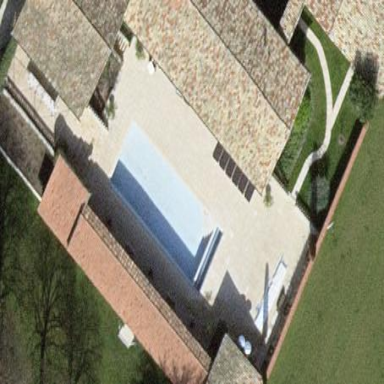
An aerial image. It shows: Swimming pool located in leisure land.